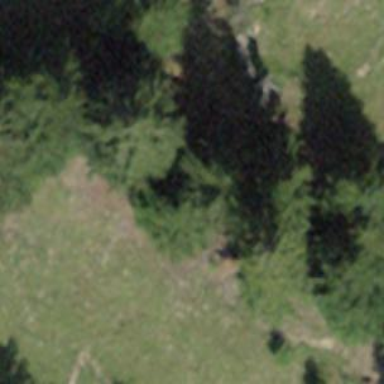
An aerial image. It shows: Forest area.